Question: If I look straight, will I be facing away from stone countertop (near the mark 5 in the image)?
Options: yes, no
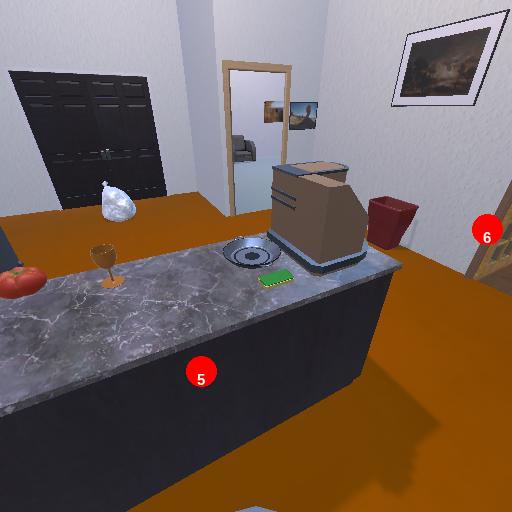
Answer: yes